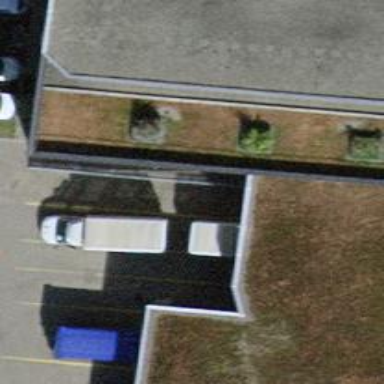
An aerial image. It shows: Surveillance system is in place.